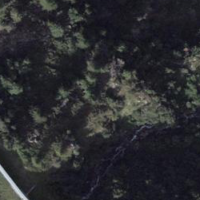
EUNIS habitat code: 41
Species observed at this site:
Achillea macrophylla
Erebia melampus
Mythimna conigera